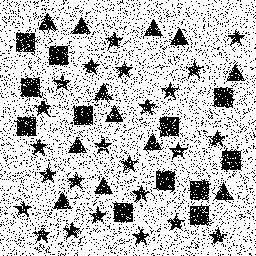
Squares: 12
Triangles: 12
Stars: 24
Total shapes: 48